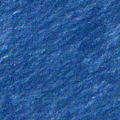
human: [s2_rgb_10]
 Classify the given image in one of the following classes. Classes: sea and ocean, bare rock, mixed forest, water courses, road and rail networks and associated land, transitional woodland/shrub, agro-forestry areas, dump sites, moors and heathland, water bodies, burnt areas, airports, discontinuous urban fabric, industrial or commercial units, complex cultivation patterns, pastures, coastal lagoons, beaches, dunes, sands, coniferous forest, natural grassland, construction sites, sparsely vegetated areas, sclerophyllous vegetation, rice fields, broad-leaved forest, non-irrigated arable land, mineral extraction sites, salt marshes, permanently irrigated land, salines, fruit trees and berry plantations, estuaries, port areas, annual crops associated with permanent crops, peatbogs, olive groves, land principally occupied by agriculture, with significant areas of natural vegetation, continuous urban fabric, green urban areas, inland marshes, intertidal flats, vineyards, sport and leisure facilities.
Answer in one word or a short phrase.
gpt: sea and ocean